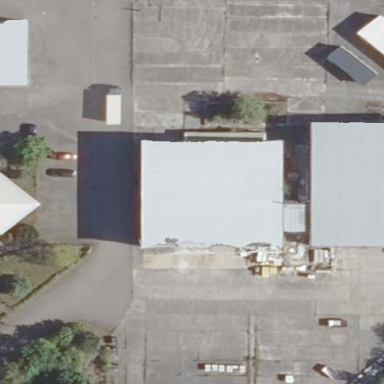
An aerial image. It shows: Industrial building.